Interaction volume radius: 5 \u00c5
Interaction volume height: 10 \u00c5
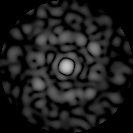
Disorder parameter: 0.8331